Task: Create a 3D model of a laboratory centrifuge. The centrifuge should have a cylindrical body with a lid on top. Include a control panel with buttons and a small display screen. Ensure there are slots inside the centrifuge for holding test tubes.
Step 644:
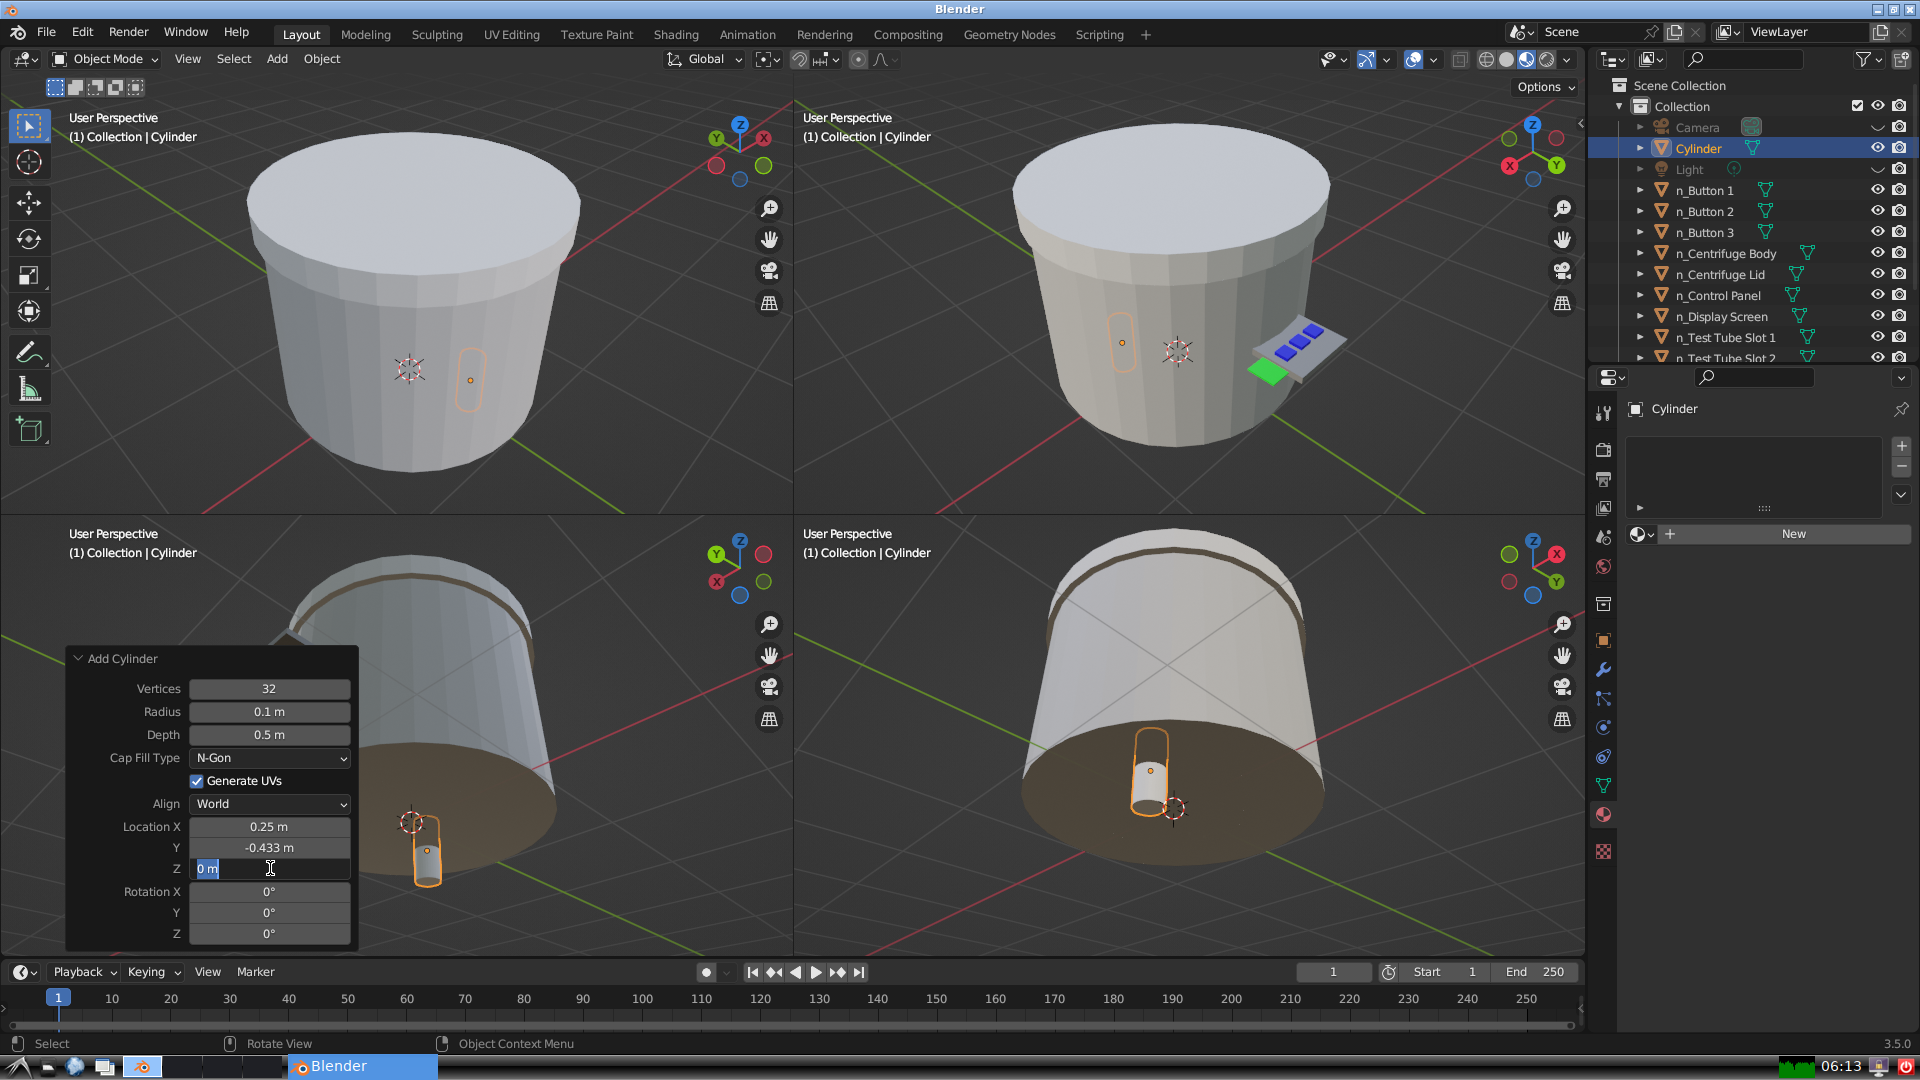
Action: input_text: 0.25